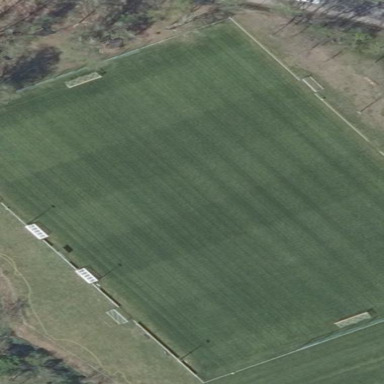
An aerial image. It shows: Grass pitch designated for soccer.